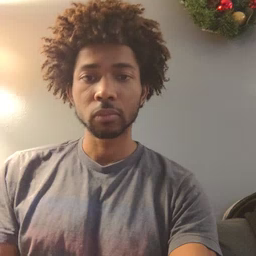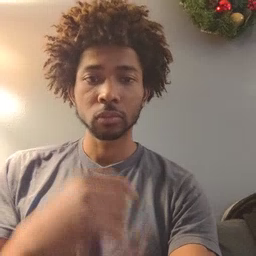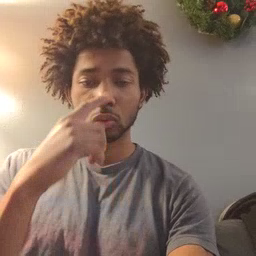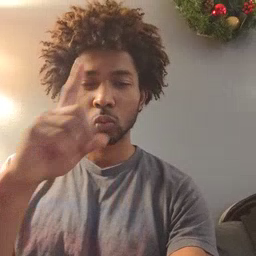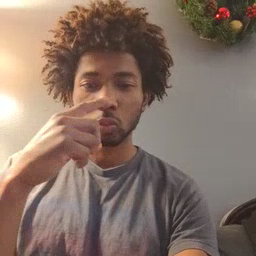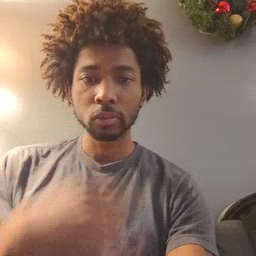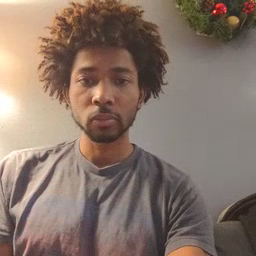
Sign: noisy